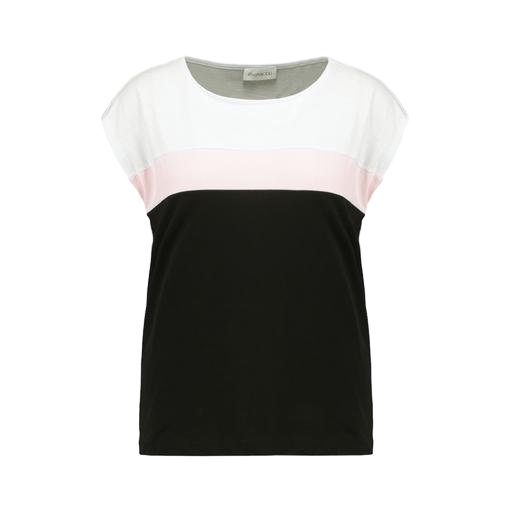
black colour block t-shirt, colorblock tee, pink colour block top, white background